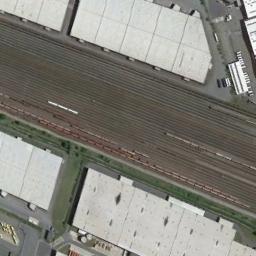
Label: railway